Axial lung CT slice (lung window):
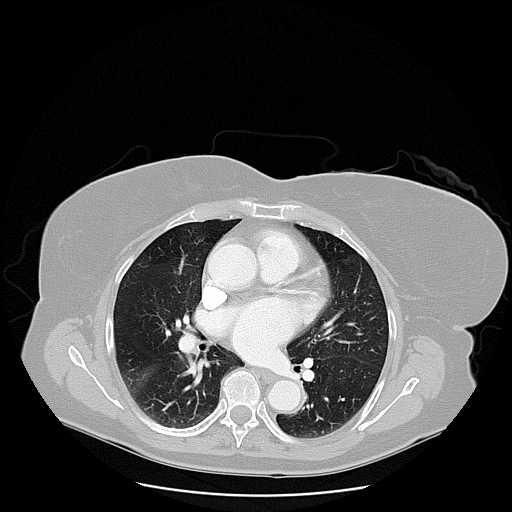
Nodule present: no